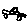
Label: car